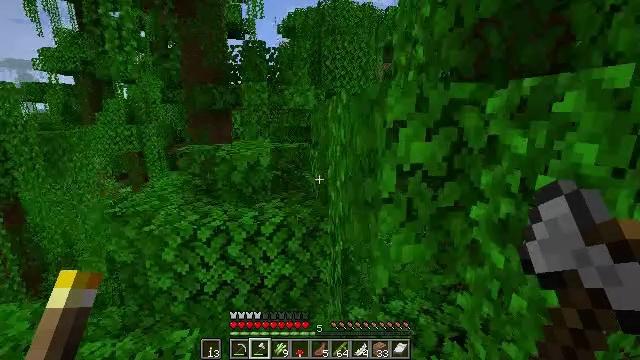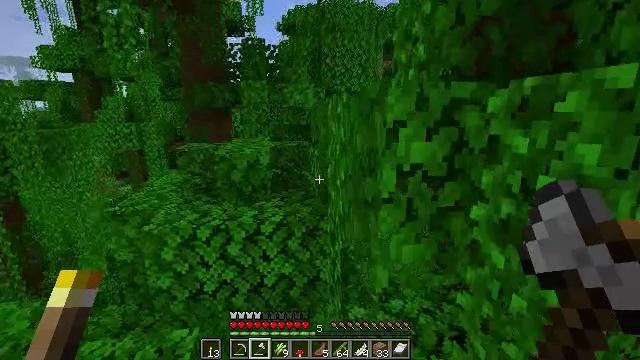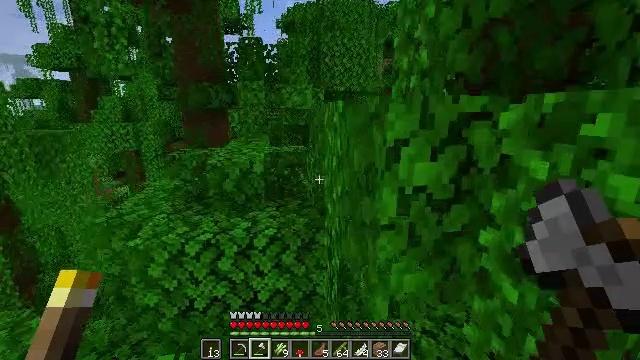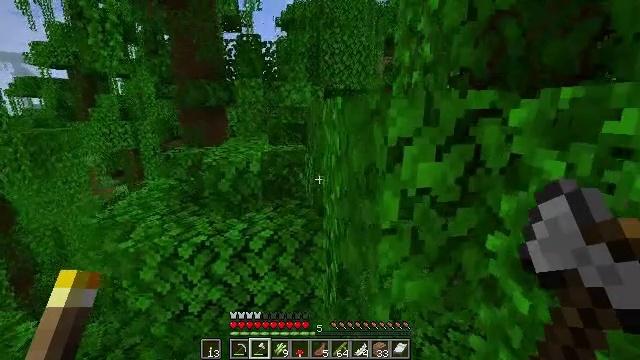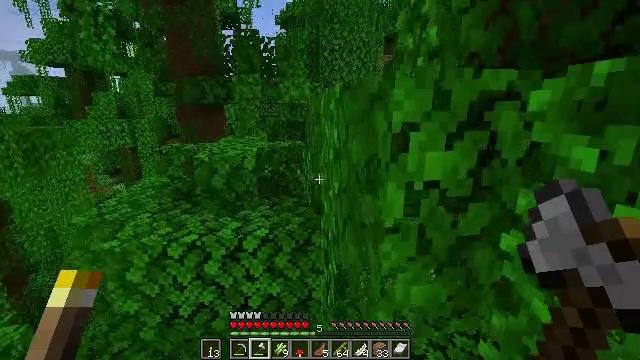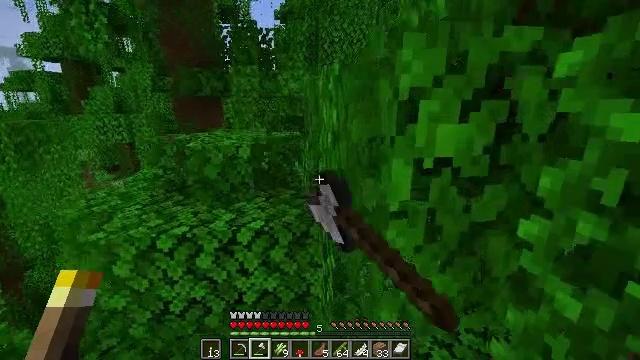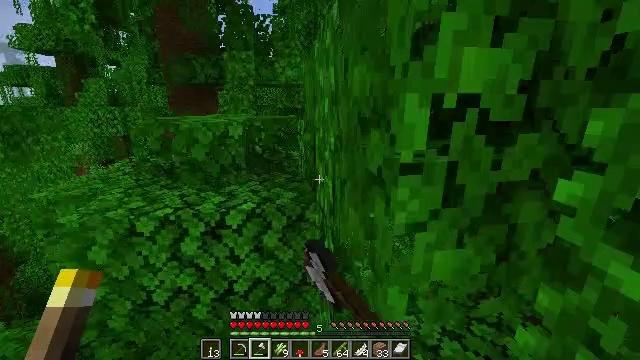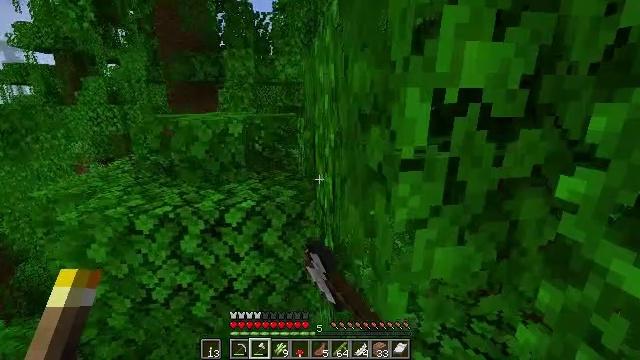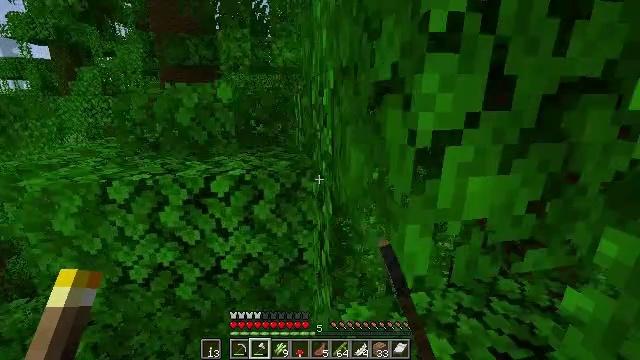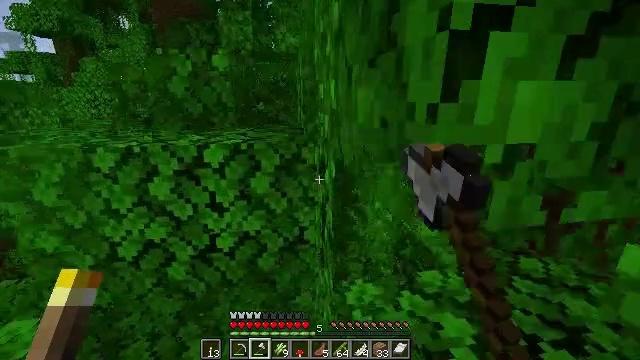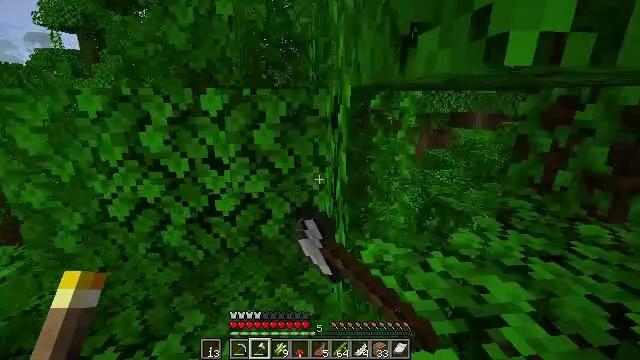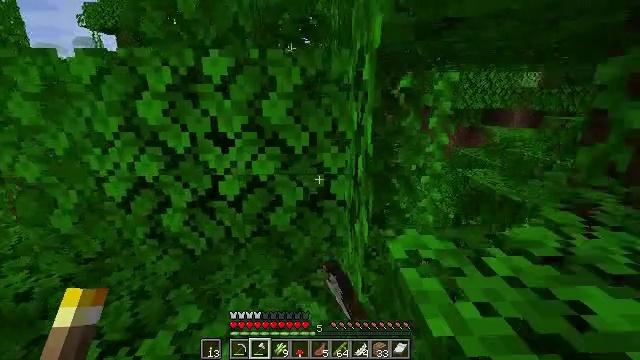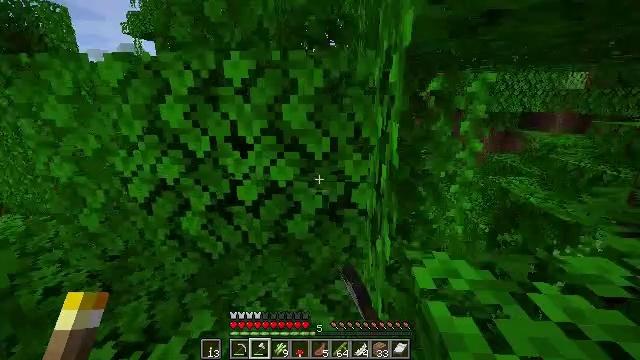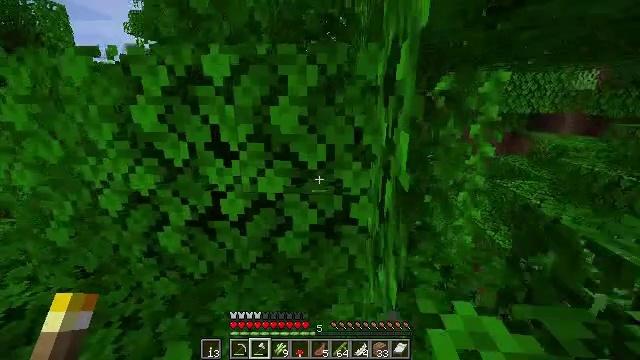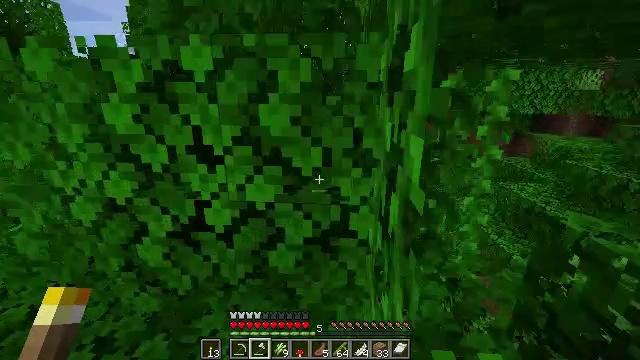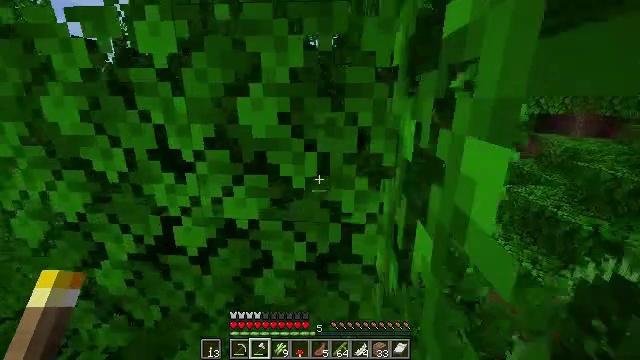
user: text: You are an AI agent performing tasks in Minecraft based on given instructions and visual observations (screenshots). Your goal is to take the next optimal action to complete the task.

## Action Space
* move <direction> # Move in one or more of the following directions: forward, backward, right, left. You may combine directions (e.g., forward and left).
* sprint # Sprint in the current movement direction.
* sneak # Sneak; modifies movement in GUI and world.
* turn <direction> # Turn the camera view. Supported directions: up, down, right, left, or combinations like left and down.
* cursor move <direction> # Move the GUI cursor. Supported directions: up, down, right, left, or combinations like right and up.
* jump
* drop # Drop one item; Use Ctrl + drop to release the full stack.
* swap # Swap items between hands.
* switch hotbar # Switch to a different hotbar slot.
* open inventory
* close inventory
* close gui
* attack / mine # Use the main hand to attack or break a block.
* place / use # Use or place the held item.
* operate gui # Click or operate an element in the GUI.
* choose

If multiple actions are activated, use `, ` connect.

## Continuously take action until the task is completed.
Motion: motion action
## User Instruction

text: Mine oak leaves.
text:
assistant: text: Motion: move forward
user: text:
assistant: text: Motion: move forward
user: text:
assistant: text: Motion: move forward
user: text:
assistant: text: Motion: move forward, attack / mine
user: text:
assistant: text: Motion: move forward, attack / mine
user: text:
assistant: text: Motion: move forward, attack / mine
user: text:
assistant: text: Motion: move forward, attack / mine
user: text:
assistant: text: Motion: move forward, attack / mine
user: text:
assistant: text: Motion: move forward, attack / mine
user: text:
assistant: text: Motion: move forward, turn left, attack / mine
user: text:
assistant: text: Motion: move forward, turn left, attack / mine
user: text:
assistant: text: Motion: move forward, turn left
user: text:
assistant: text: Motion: move forward
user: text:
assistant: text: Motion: move forward
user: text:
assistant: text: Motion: move forward
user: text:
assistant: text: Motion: move forward
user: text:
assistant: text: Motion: move forward
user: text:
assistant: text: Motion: move forward, turn up, attack / mine
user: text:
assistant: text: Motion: move forward, attack / mine
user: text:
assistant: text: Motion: move forward, turn right, attack / mine
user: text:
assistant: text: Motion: move forward, turn up, attack / mine
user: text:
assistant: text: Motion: move forward, attack / mine
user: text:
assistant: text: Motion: move forward, attack / mine
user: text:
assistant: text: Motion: move forward, attack / mine
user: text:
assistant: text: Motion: move forward, attack / mine
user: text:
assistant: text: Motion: move forward, attack / mine
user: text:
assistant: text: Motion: move forward, attack / mine
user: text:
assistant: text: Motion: move forward, attack / mine
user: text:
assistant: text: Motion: move forward, attack / mine
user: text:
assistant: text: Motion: move forward, attack / mine